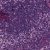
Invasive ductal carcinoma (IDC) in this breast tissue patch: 0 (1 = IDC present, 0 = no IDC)